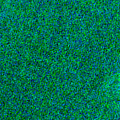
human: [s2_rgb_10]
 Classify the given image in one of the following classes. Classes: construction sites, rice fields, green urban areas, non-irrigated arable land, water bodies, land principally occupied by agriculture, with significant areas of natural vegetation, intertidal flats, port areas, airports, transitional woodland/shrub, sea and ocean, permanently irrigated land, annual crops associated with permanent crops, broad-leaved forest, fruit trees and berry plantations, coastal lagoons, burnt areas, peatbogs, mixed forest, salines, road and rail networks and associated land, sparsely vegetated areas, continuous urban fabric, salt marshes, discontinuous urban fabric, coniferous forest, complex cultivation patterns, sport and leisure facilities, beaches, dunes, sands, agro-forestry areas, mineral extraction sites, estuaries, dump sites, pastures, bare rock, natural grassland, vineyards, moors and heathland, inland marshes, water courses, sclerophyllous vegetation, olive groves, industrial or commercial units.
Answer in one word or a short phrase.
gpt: sea and ocean